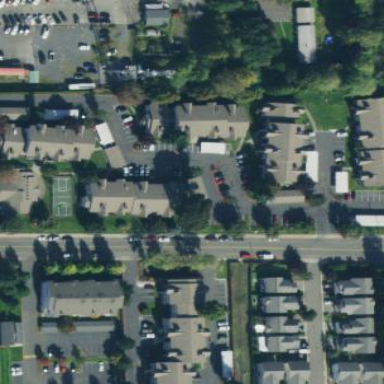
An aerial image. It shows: Residential area with apartments.